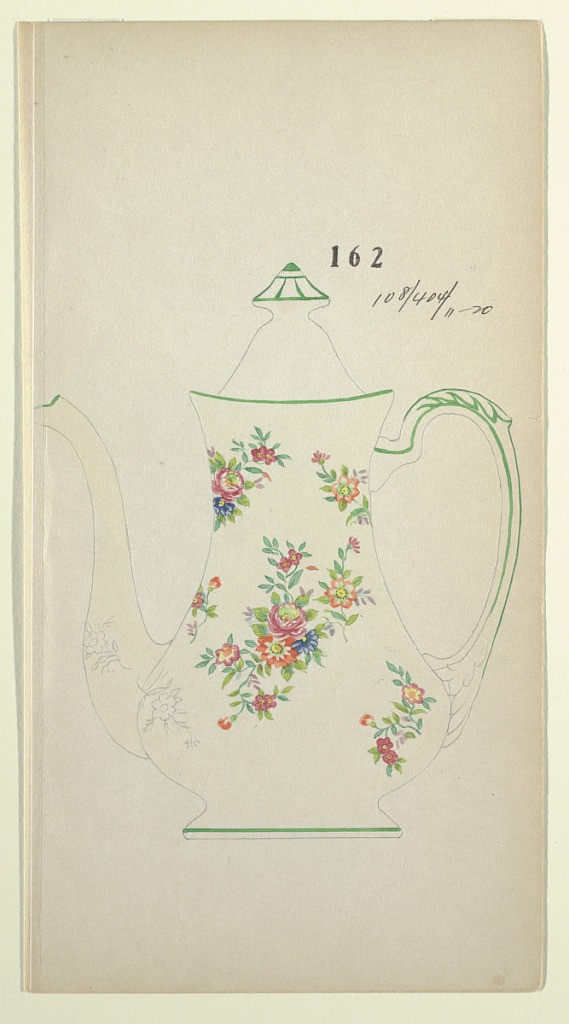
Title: Design for a Teapot
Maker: Noritake, Japan and New York, New York, USA
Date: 1880–1910
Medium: Brush and gouache, graphite on cream paper
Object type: Drawing
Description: Design for a footed teapot or coffee pot with long spout and looped handle that reaches the bottom of the body which is bulbous. Body is decorated with small pink, orange and blue flowers with green leaves; details are in green, such as the rims, handle, finial, and base.